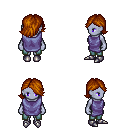
a pixel art fantasy rpg character, female body template, dark elf, purple skin, chain tabard jacket, teal pants, brunette swoop hairstyle, metal boots, four views (front, back, left, right), 2x2 character sprite sheet, small pixel art, hard edges, no anti-aliasing